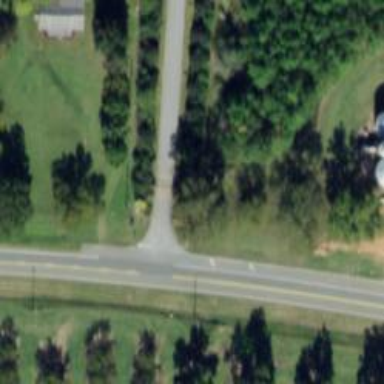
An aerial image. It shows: Stop road.